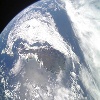
Label: cloud